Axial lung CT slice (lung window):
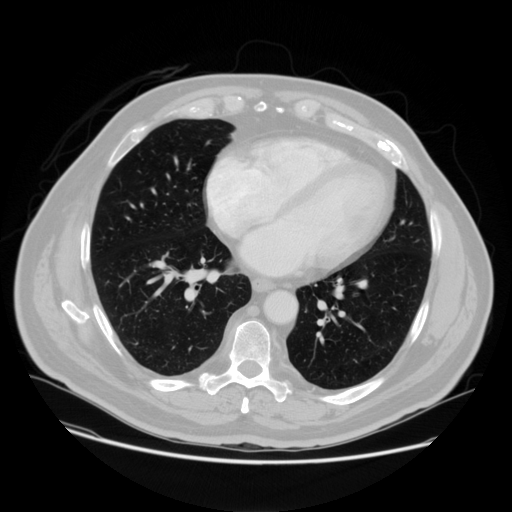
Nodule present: no